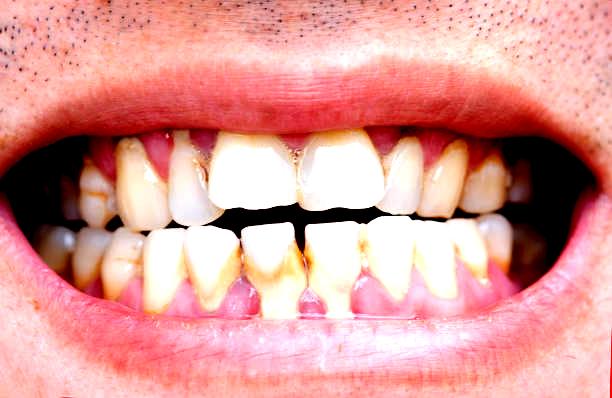
Condition: Calculus